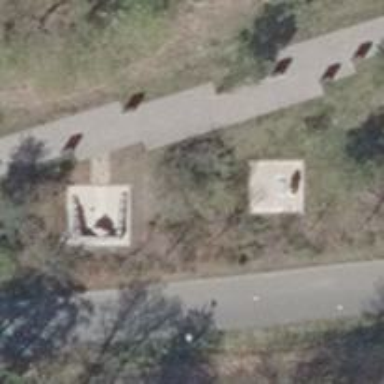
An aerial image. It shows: Historic memorial.